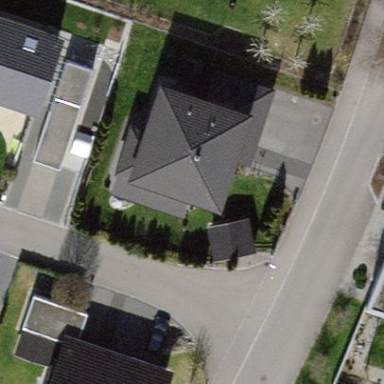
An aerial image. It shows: Detached building.